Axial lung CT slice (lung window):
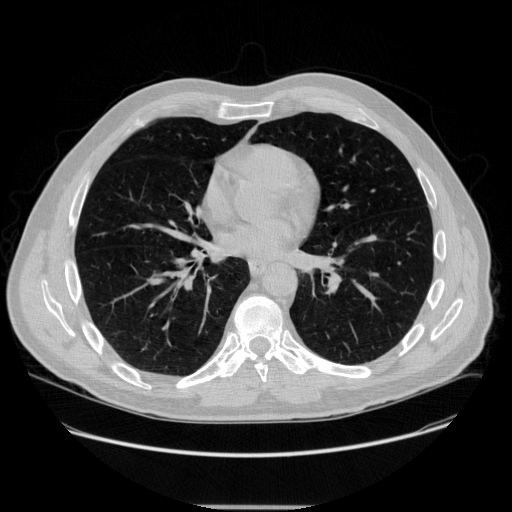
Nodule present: no